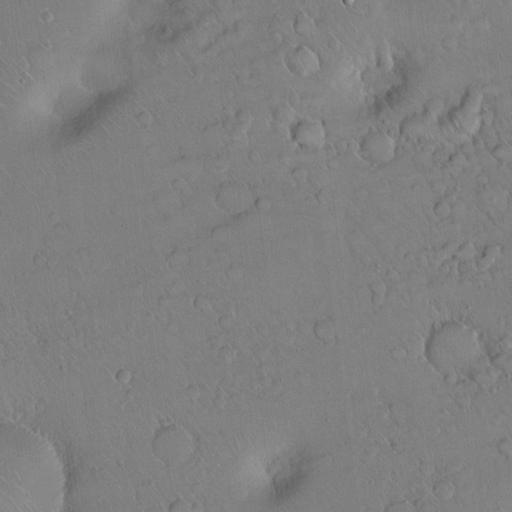
Objects detected: cone, cone, cone, cone